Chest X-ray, AP view. Patient: 24 years old, sex M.
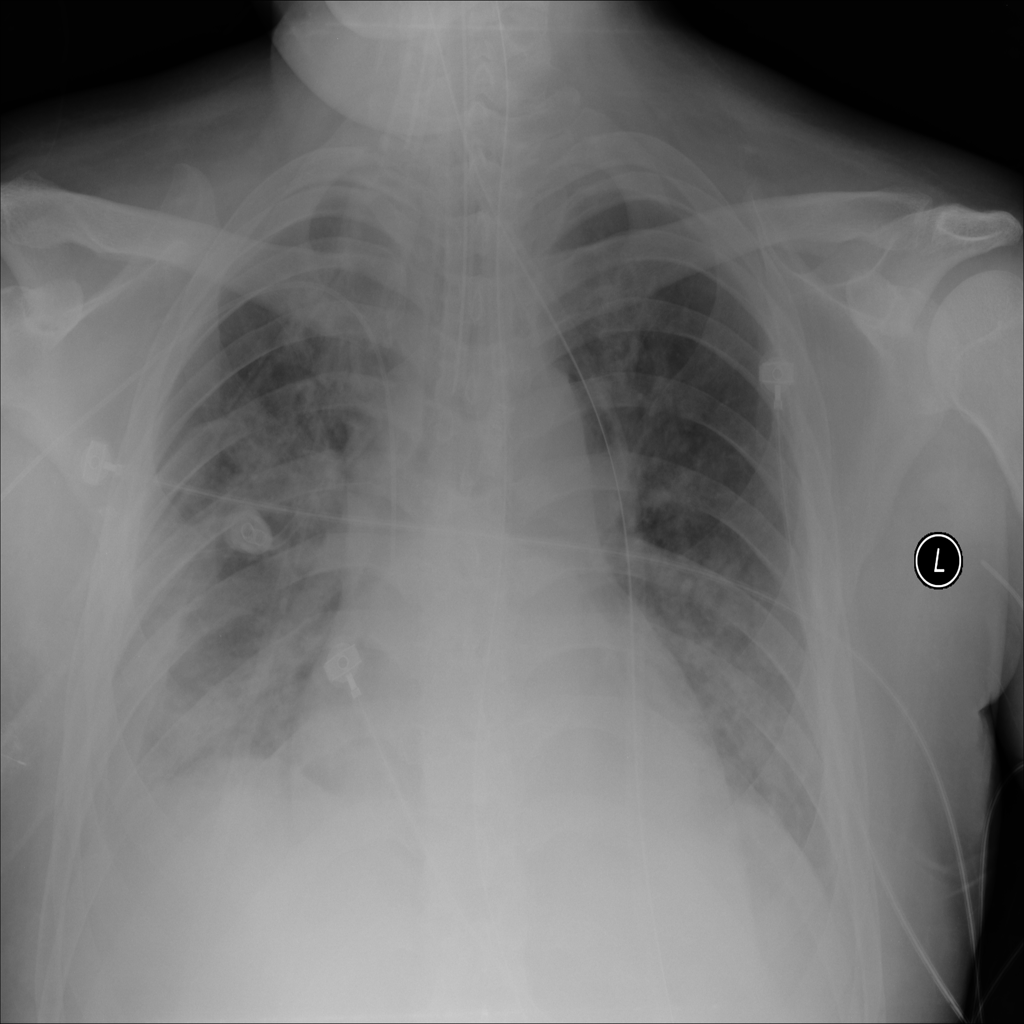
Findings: Effusion, Infiltration